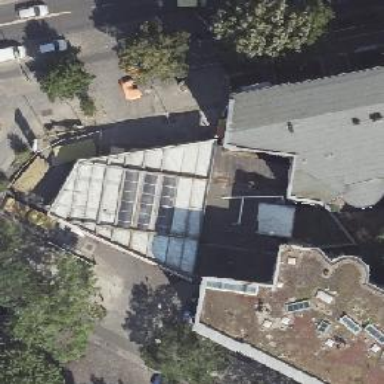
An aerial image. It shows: Roofed fuel facility.